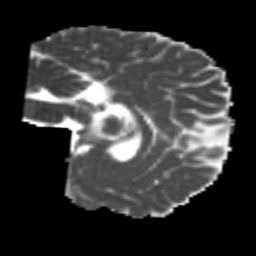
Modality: MD
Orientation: sagittal
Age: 21
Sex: male
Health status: healthy
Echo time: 0.074 s